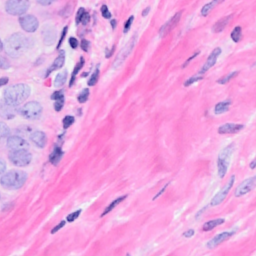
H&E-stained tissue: Breast